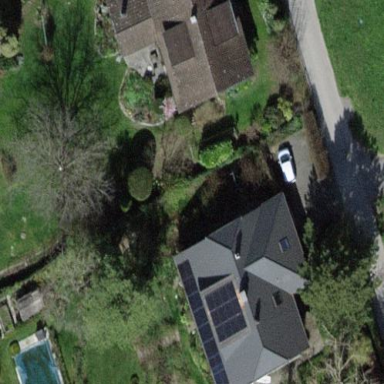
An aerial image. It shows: Detached building with half-hipped roof shape.